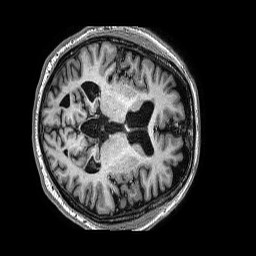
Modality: T1w
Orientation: axial
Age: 69
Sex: male
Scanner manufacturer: philips
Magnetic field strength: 3 T
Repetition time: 0.006766 s
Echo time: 0.003095 s